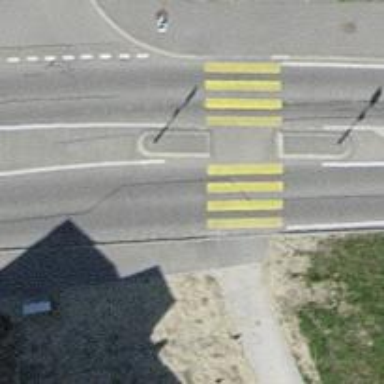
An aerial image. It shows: Uncontrolled road crossing with markings.